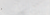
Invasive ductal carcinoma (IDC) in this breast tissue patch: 0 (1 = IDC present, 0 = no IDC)